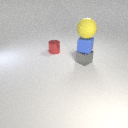
small gray metal cube below small blue rubber cube